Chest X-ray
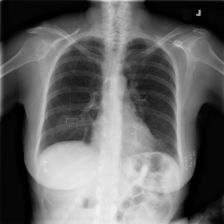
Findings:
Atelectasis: negative
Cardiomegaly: negative
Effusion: negative
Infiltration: negative
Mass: negative
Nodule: negative
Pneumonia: negative
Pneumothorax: negative
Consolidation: negative
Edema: negative
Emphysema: negative
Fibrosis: negative
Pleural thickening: negative
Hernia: negative